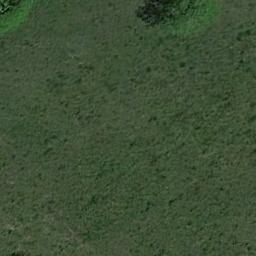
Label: meadow